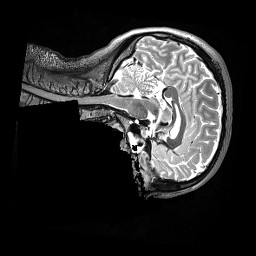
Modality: T2w
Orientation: sagittal
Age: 34
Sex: female
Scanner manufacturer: siemens
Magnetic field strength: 3 T
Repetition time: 3.2 s
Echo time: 0.562 s